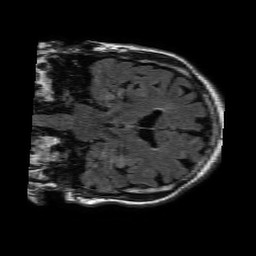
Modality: FLAIR
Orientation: coronal
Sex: male
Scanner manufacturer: philips
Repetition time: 11 s
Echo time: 0.125 s